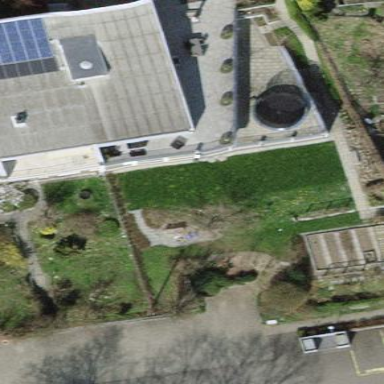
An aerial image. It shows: Terrace building.